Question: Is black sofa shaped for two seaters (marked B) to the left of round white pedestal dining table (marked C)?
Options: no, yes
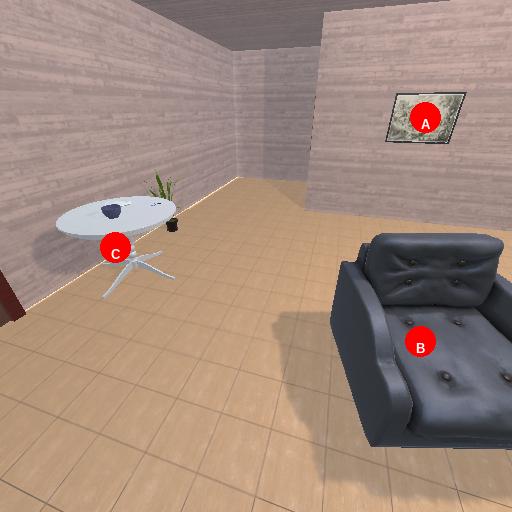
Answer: no